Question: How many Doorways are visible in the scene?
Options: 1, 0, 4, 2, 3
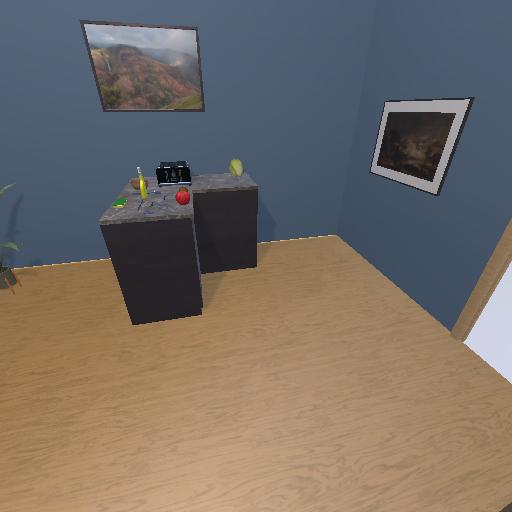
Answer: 1